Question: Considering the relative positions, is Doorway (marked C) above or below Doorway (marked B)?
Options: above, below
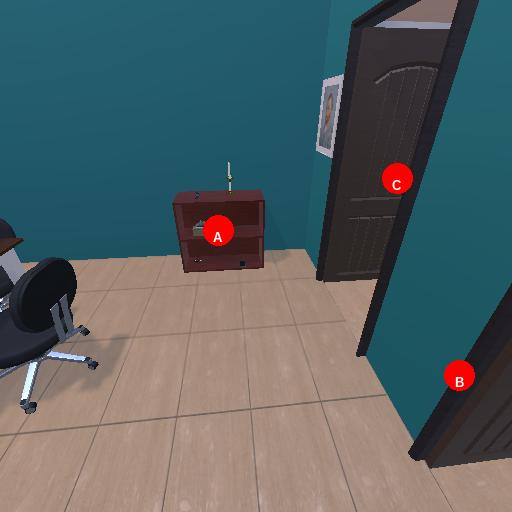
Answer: above